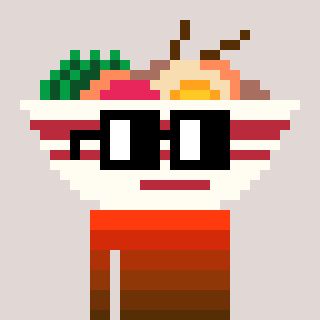
a pixel art character with square black glasses, a noodles-shaped head and a darkbrown-colored body on a warm background